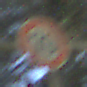
Verkehrszeichen: Geschwindigkeit70
Umgebung: Outdoor, Nature
Tageszeit: MorningAfternoon
Wetter: Clear
Licht: Natural
Jahreszeit: NotSpecified
Kontrast: HighContrast